Field crop: maize
Growth stage: 2
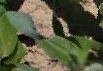
Species: maize